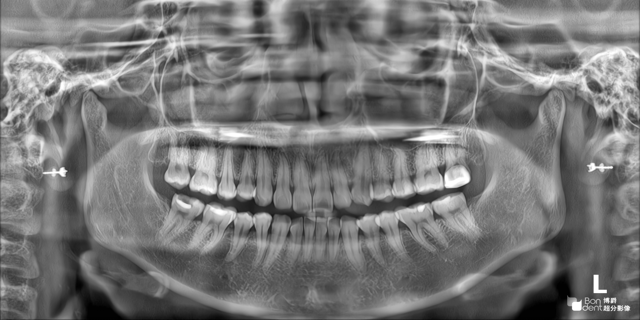
adult